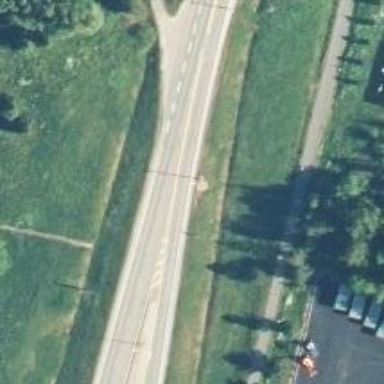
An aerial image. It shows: Asphalt road classified as primary highway.